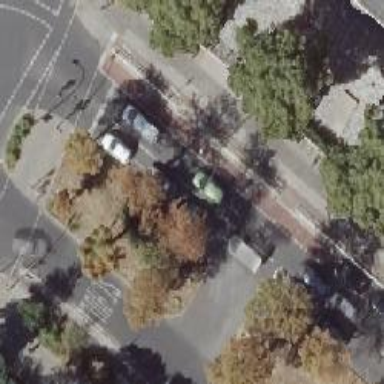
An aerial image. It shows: Secondary road with asphalt surface and cycle track on the right side.